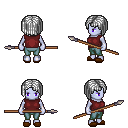
a pixel art fantasy rpg character, female body template, dark elf, purple skin, maroon sleeveless shirt, teal pants, white pageboy hairstyle, brown slippers, spear, four views (front, back, left, right), 2x2 character sprite sheet, small pixel art, hard edges, no anti-aliasing